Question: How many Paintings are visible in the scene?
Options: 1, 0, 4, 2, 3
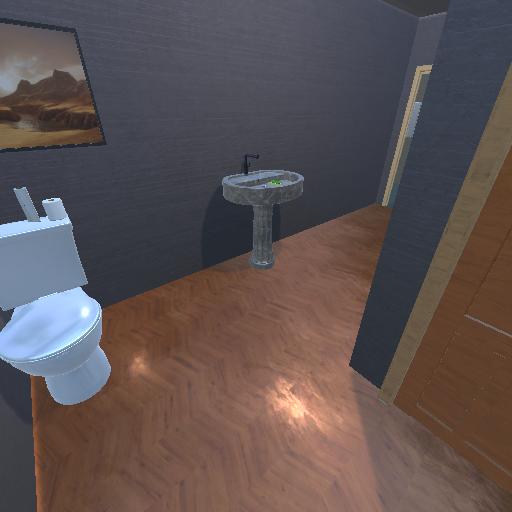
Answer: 1